Question: When I scroll I would like the text to appear the same way as on the picture, with growing opacity. Could you help me with this?

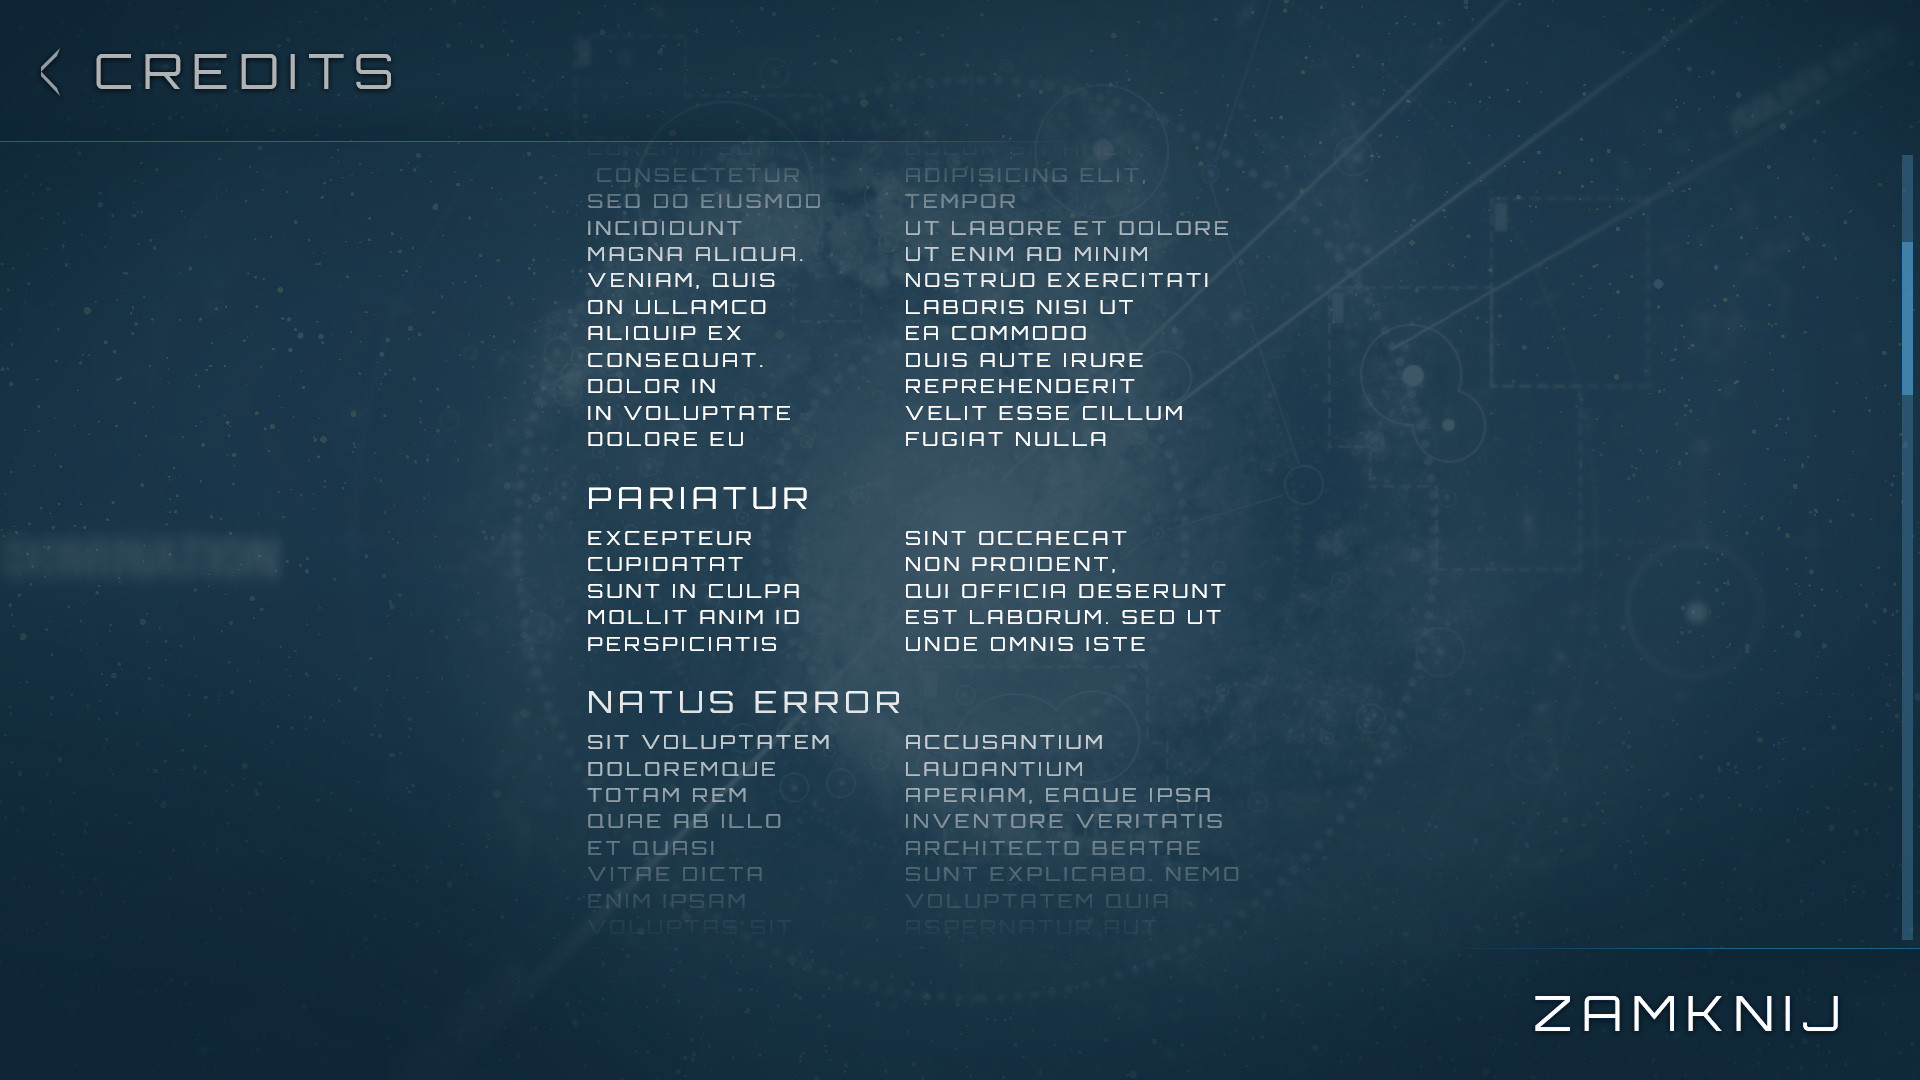
Answer: You can create two '<div>''s with a background gradient to accomplish this effect.
Here are two JSFiddles that show what I mean:
-<URL>
-<URL>